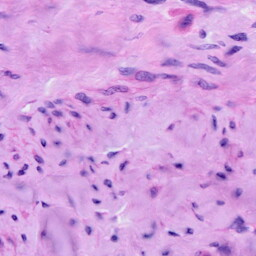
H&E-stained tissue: Cervix